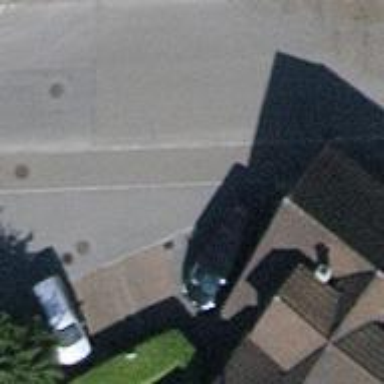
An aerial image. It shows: Sidewalk along the footway.